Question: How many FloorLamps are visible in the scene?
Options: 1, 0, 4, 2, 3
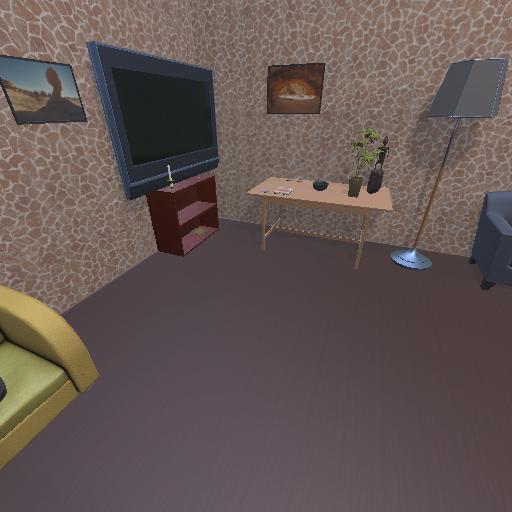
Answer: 1